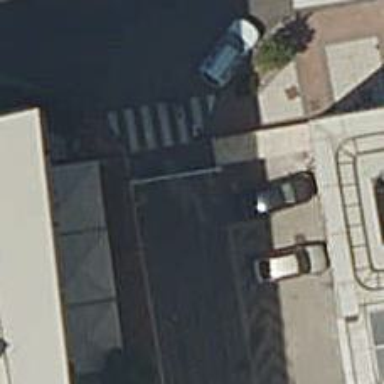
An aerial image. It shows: Uncontrolled zebra crossing on footway.